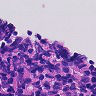
Metastatic tissue present: no